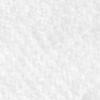
Label: no_change